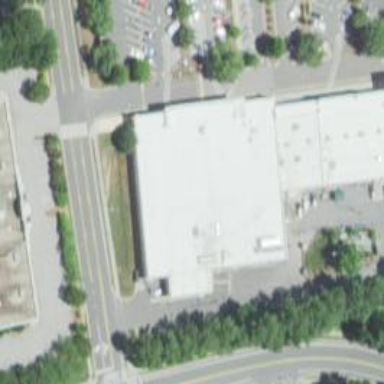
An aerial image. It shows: Supermarket.